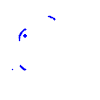
Particle: kaon